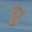
Label: 8